Question: I'm using view-based 'NSTableView' and would like to allow users to edit text in place. Cocoa typically has superb support for this, but I am not sure how to bind the value of 'NSTextField' to one string while displaying a slightly different string to the user, as shown below. For example, when user clicks on a text field or presses enter key to edit, the field editor should only be filled with 'exportTest.zip' and not 'exportTest.zip Shared', and whatever edit user makes should only affect the 'exportTest.zip' value as well. Can this be done using cocoa text?

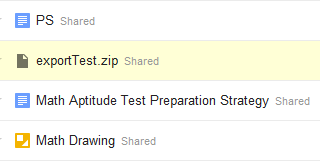
Answer: This can easily be done with NSFormatter however just in case anyone else struggles as I did I thought I'd point out that in order to display a different string when editing you will need to override 'editingStringForObjectValue:'